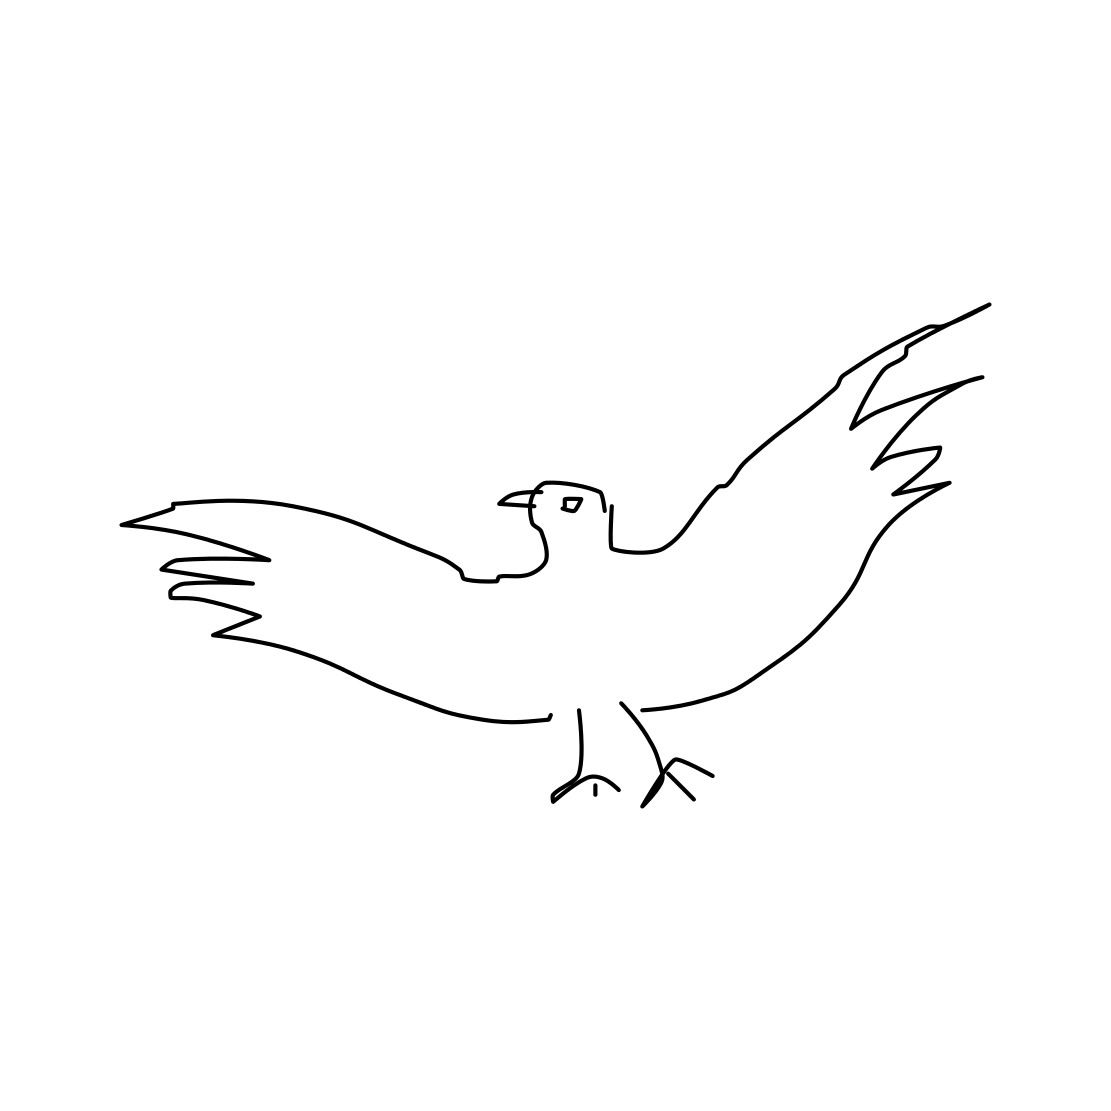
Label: flying bird